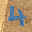
Label: 4